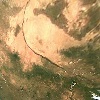
Label: land